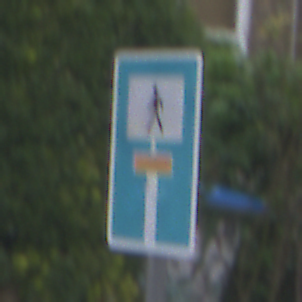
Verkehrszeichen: SackgasseFussgaengerDurchlaessig
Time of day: MorningAfternoon
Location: Outdoor (Urban)
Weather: Overcast
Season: NotSpecified
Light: Natural